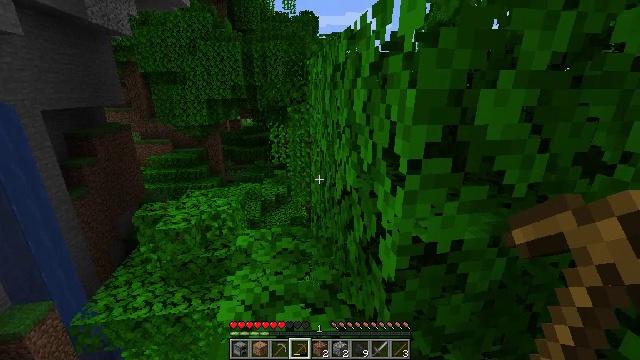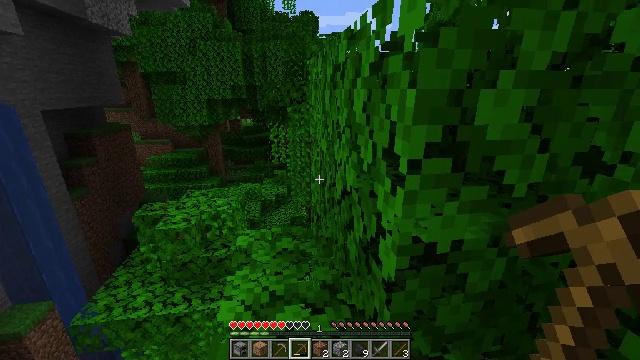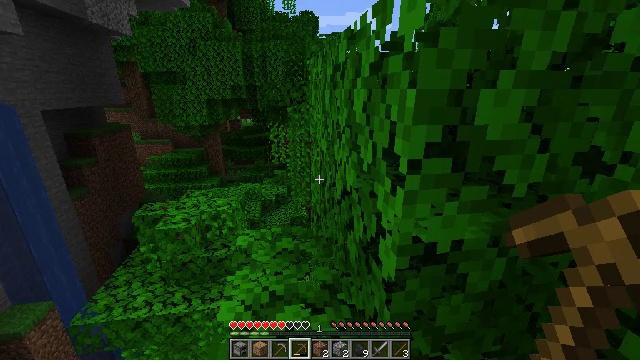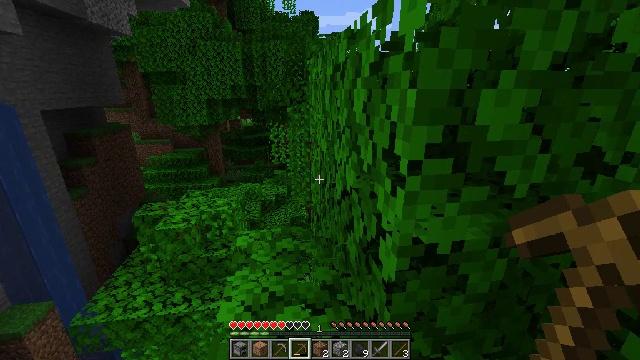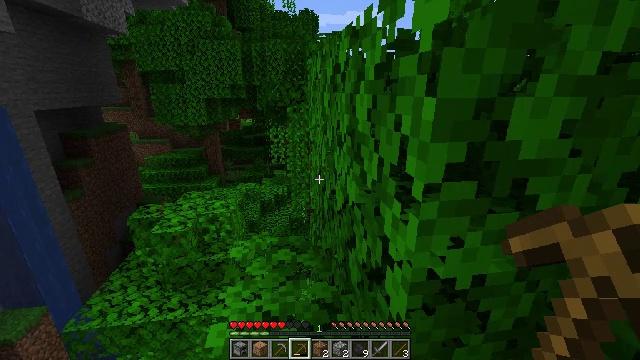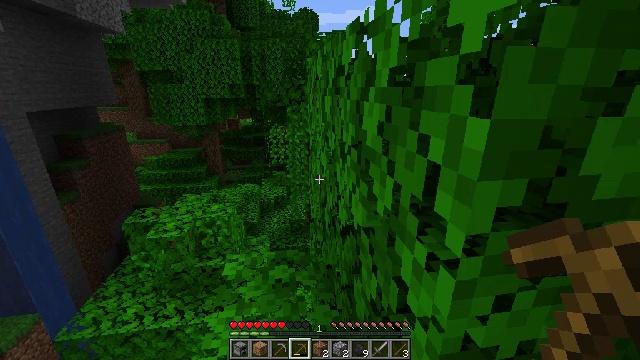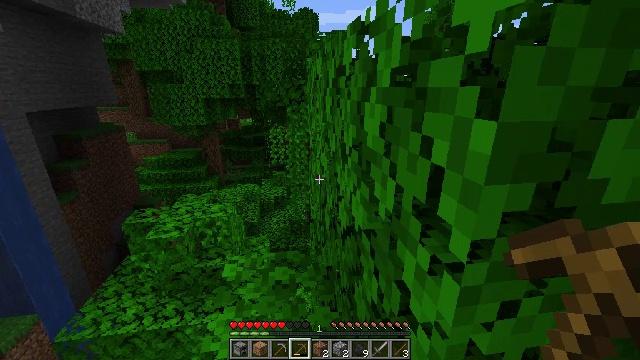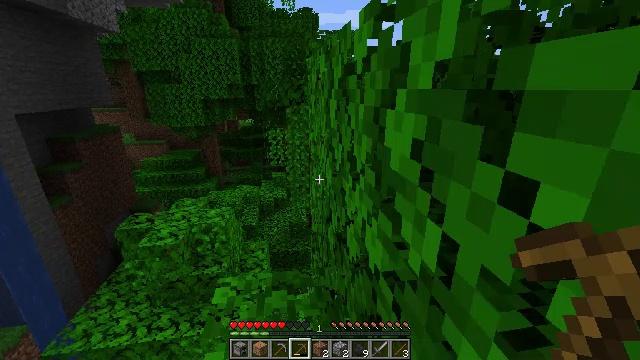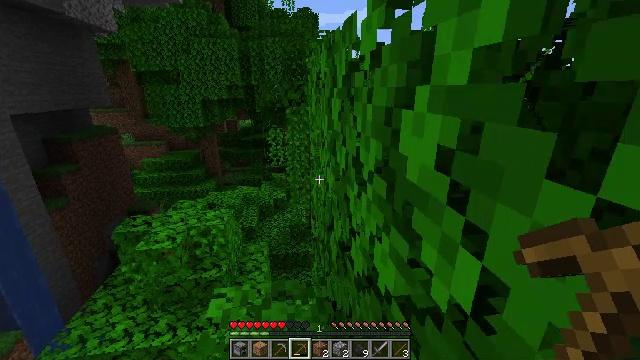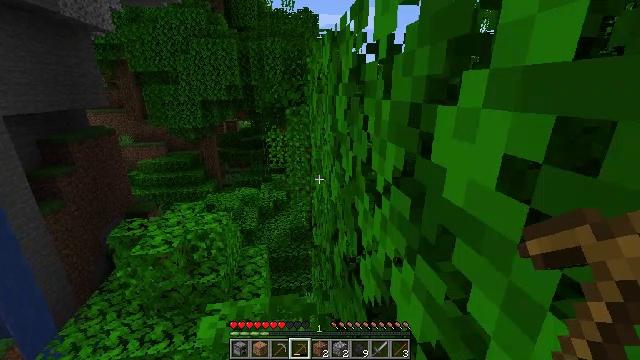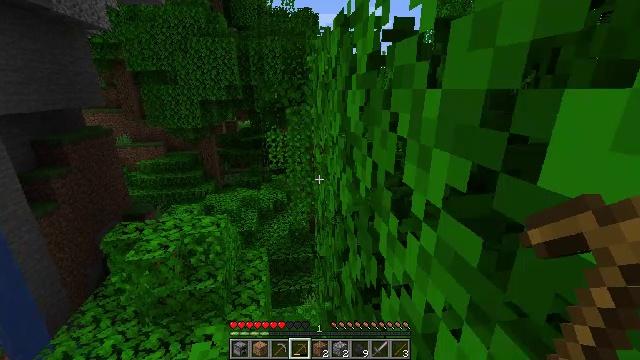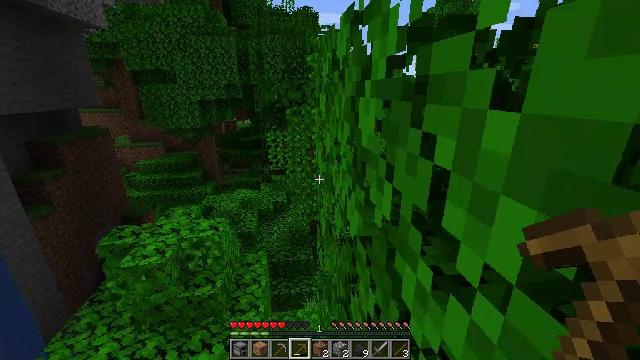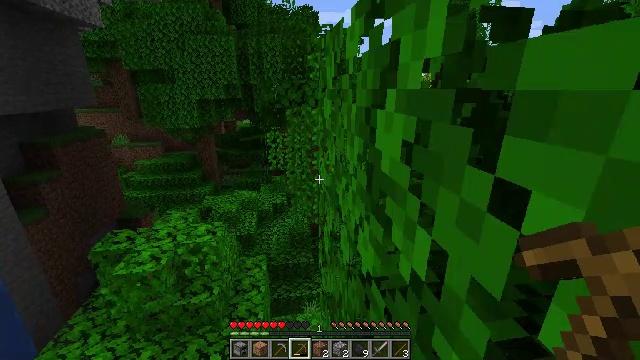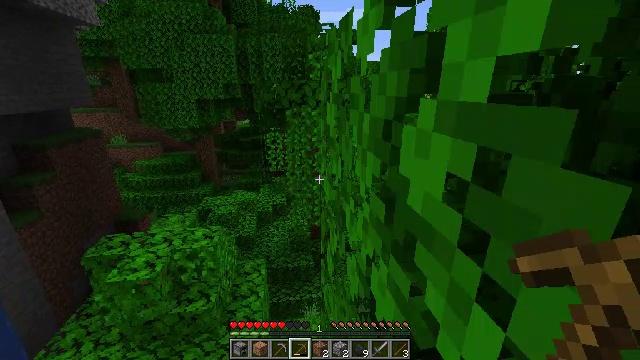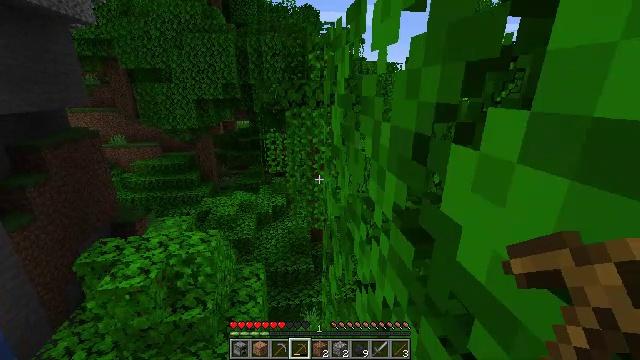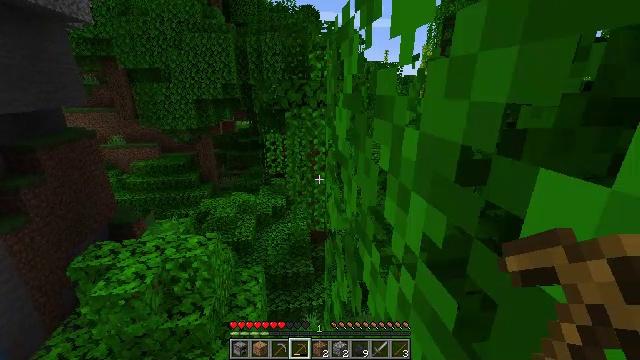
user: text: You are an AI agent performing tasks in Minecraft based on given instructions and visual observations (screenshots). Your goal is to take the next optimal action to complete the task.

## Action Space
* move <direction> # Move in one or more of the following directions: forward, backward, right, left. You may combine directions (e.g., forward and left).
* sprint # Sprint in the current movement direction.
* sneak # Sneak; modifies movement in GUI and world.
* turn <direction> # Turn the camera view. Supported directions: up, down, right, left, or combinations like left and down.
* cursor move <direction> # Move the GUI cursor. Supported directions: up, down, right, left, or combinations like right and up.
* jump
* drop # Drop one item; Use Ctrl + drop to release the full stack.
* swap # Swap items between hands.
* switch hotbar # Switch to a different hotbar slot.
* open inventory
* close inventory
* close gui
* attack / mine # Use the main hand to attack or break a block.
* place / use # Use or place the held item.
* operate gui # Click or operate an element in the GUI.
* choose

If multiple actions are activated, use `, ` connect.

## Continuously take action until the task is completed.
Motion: motion action
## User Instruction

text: Harvest melon from the farm.
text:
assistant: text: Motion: no_op
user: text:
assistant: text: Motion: no_op
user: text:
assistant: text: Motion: move forward
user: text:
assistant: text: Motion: move forward
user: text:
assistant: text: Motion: move forward
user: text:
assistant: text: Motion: move forward
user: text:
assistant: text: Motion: move forward
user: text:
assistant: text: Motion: move forward
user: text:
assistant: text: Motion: move forward
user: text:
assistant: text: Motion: move forward
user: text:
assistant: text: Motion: move forward
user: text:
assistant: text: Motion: move forward
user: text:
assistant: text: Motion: move forward
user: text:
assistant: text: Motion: move forward
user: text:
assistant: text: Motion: move forward
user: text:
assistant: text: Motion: move forward
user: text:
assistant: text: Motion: move forward
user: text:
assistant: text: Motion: move forward
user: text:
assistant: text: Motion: move forward
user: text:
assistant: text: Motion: move forward, jump
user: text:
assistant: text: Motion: move forward, jump
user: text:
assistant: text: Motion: move forward and move left, jump
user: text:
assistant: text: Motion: move forward and move left, jump
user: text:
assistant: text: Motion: move forward and move left, jump
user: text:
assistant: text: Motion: move forward and move left, jump
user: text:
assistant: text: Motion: move forward and move left, jump
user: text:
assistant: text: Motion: move forward and move left, jump
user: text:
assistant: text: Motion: move forward and move left, jump
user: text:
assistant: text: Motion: move forward and move left, jump
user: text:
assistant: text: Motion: move forward and move left, jump